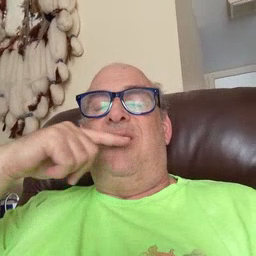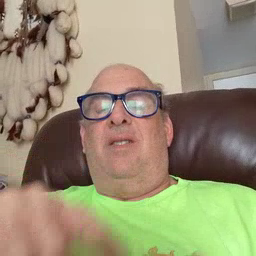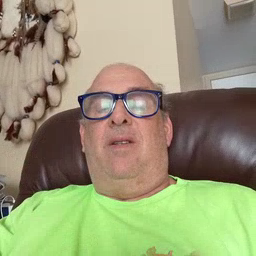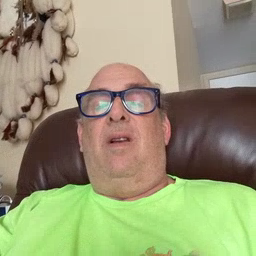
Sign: toothbrush